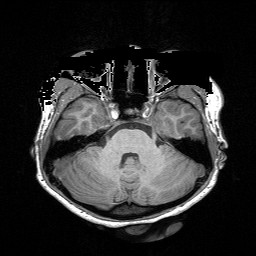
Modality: T1w
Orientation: coronal